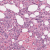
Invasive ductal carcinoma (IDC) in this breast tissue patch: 1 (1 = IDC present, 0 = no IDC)